Question: I'm attempting to create a custom 'JButton' that has interchangeable skin components. Using 'CardLayout' as the switching mechanism, I'm having difficulty with the 'JComponent' (i.e. skin component) laying flush across the 'JButton'.
---
For instance,
'''
import java.awt.CardLayout;
import java.awt.Color;
import java.awt.FlowLayout;
import java.awt.Graphics;
import javax.swing.JButton;
import javax.swing.JComponent;
import javax.swing.JFrame;
import javax.swing.JLabel;
import javax.swing.SwingUtilities;
public final class SkinsDemo {
public static void main(String[] args) {
SwingUtilities.invokeLater(new Runnable(){
@Override
public void run() {
createAndShowGUI();
}
});
}
private static void createAndShowGUI(){
final JFrame frame = new JFrame();
frame.setDefaultCloseOperation(JFrame.EXIT_ON_CLOSE);
frame.setLayout(new FlowLayout());
frame.add(new JSkinnableButton());
frame.pack();
frame.setLocationRelativeTo(null);
frame.setVisible(true);
}
private static final class JSkinnableButton extends JButton{
private static final long serialVersionUID = -5167346969674067012L;
protected JSkinnableButton(){
super();
setLayout(new CardLayout()); // for interchangeability
add(new JSkinComponent(), "Skin");
}
}
private static final class JSkinComponent extends JComponent{
private static final long serialVersionUID = 2172542865655802012L;
protected JSkinComponent(){
super();
setOpaque(true);
setLayout(new FlowLayout()); // need layout manager
setBackground(Color.CYAN);
add(new JLabel("Skin"));
}
@Override
protected void paintComponent(Graphics g){
Graphics gCopy = g.create();
gCopy.setColor(getBackground());
gCopy.fillRect(0, 0, getWidth(), getHeight());
gCopy.dispose();
}
}
}
'''

---
That's a really crude example, but I think it conveys my intentions clearly.
And this 'JButton' will be listening for property change events from a domain object and will update it's display accordingly.
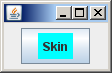
Answer: There's space being taken up in your 'JSkinnableButton' by the button's margin and border.
'''
protected JSkinnableButton(){
super();
setLayout(new CardLayout()); // for interchangeability
setMargin(new Insets(0,0,0,0));
setBorder(BorderFactory.createEmptyBorder());
add(new JSkinComponent(), "Skin");
}
'''
Now, the border in particular, is a part of what makes a button look like a button, but I assume you've already got a plan for that...